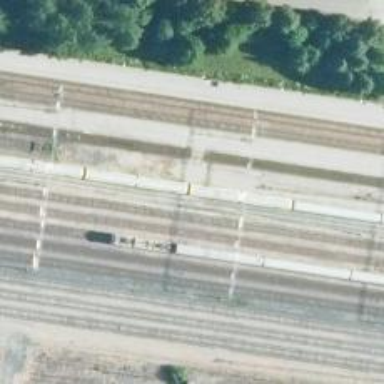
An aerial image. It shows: Level crossing with saltire markings.